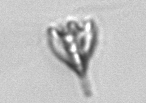
Label: Pyramimonas_longicauda